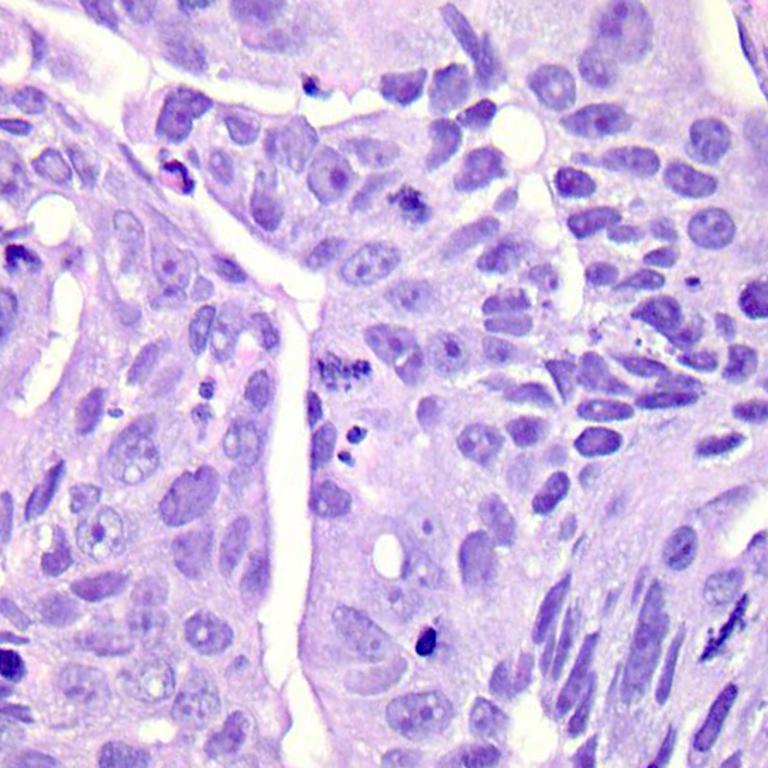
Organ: colon
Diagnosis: adenocarcinomas